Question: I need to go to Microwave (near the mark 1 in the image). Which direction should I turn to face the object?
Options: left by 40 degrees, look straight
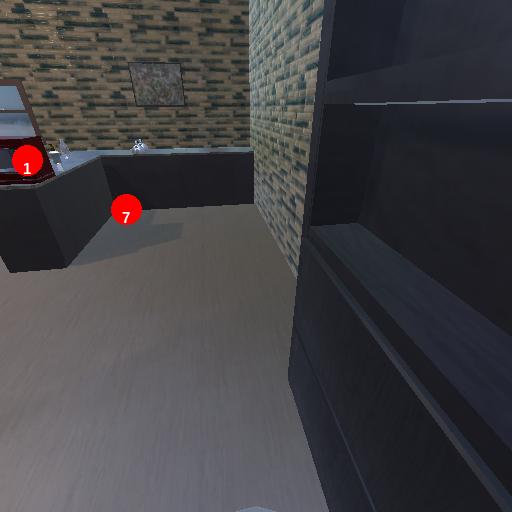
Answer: left by 40 degrees